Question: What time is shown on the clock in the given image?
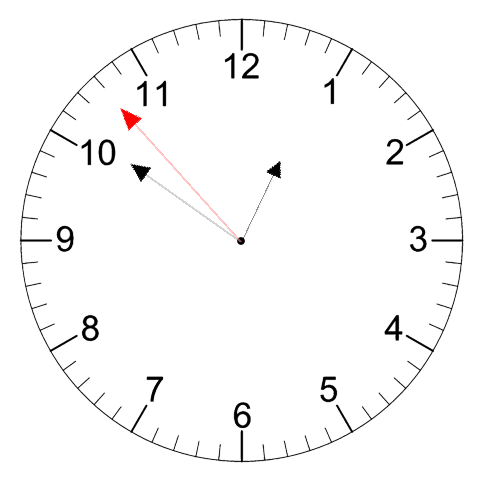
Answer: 12:50:53